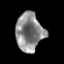
Tissue: prostate
Cell type: Myeloid cells
Senescence score: 0.3269
Nuclear area (px): 1014
Mean DAPI intensity: 139.357